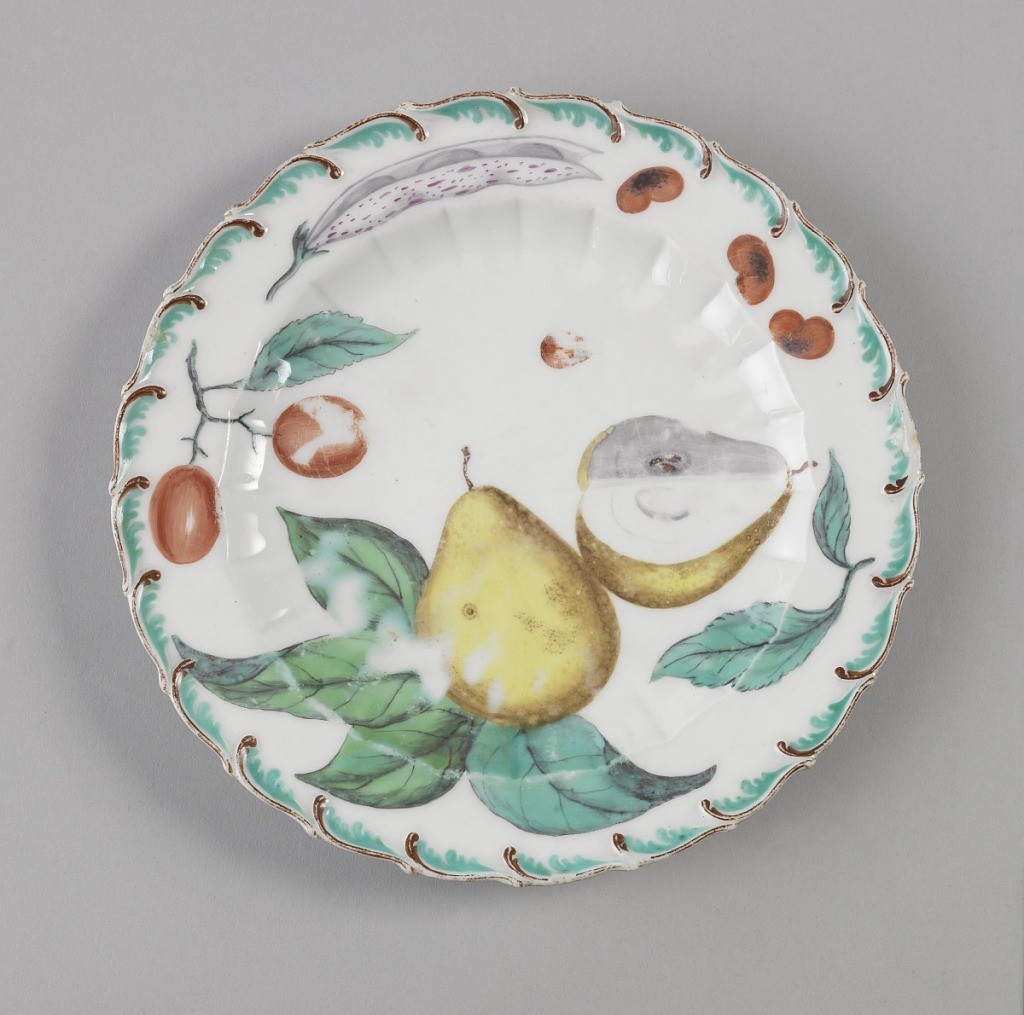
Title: "Hans Sloane" Botanical Plate (One of Twelve)
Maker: Chelsea Porcelain Manufactory, English, 1745 – 1784
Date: ca. 1757–1769
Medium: soft paste porcelain, vitreous enamel
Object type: plate
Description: Scalloped circular form with brown and aqua foliate scroll.  Foliage includes a pear, plums, kidney beans, and beans in a pod.